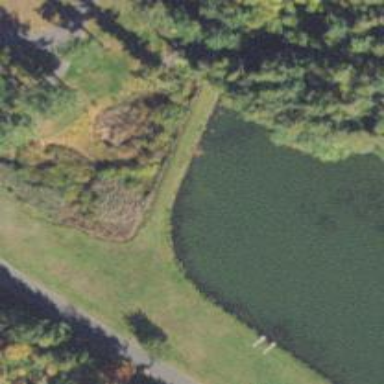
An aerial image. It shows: Path along embankment.